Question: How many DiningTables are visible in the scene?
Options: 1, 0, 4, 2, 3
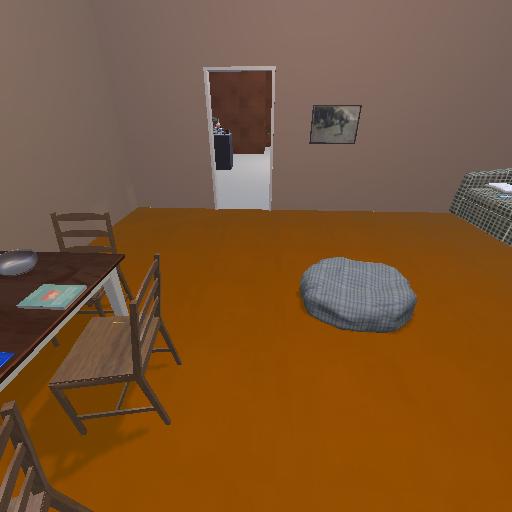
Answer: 1